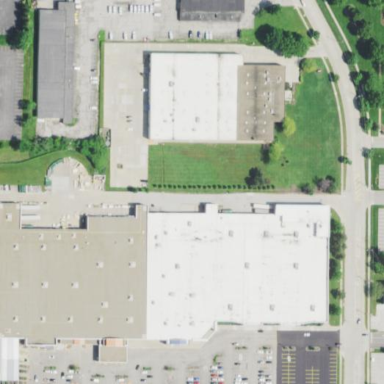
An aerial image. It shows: Retail building housing department store.